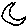
Label: moon